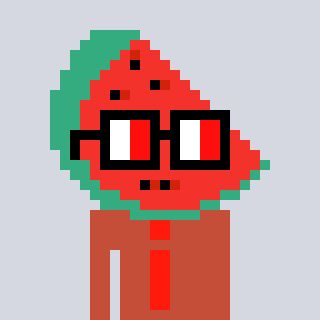
a pixel art character with square glasses with black frames and red eyes, a watermelon-shaped head and a rust-colored body on a cool background